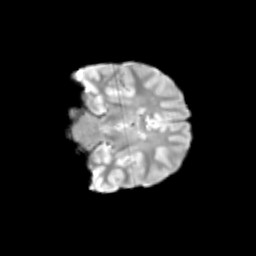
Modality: T2w
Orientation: coronal
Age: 11
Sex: male
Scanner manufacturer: siemens
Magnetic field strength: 3 T
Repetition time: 3.8 s
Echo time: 0.07 s